Field crop: maize
Growth stage: 2
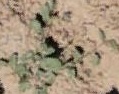
Species: convolvulus